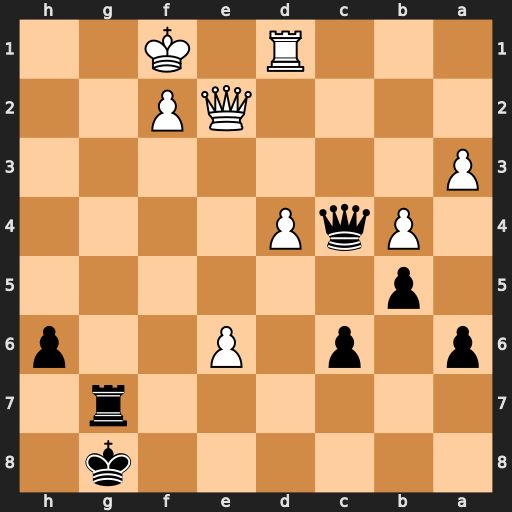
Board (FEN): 6k1/6r1/p1p1P2p/1p6/1PqP4/P7/4QP2/3R1K2
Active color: b
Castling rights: -
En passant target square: -
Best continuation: Rg1+ Kxg1 Qxe2